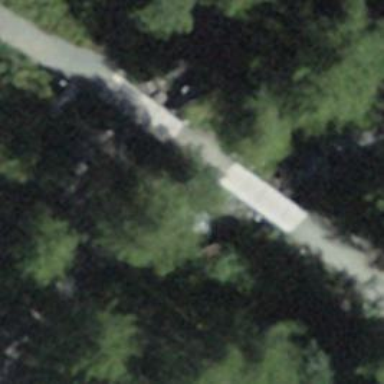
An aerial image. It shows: Path on bridge mainly used for hiking. The piste grooming is classic.